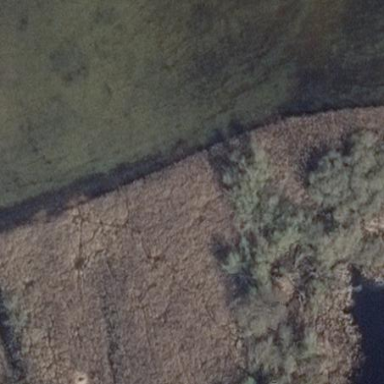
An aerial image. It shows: Wetland area dominated by reedbeds.